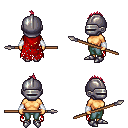
a pixel art fantasy rpg character, female body template, human, tanned skin, red tattered cape, teal pants, ruby red mohawk hairstyle, metal helm, white cloth bracers, metal boots, spear, four views (front, back, left, right), 2x2 character sprite sheet, small pixel art, hard edges, no anti-aliasing